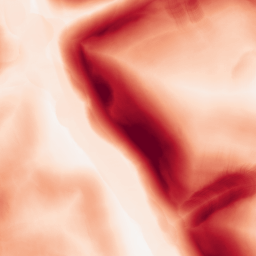
Category: morphological
Decomposition family: morphological_gradient
Decomposition parameters: size: 15
shape: disk
Upsampling method: fft_zeropad
Upsampling parameters: scale: 2
Upsampling scale: 2